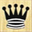
Piece: bQ